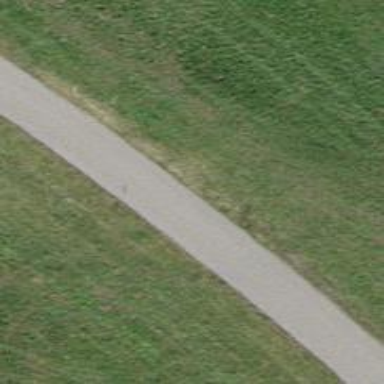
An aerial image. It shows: Footway.